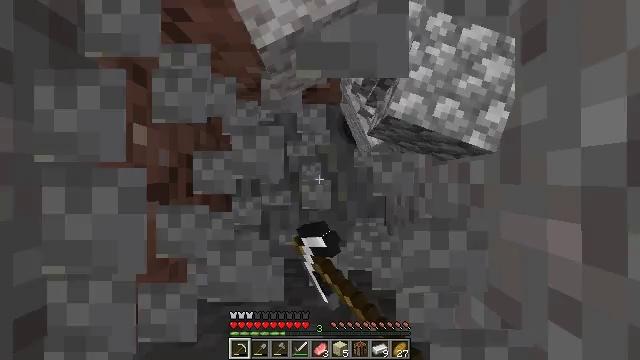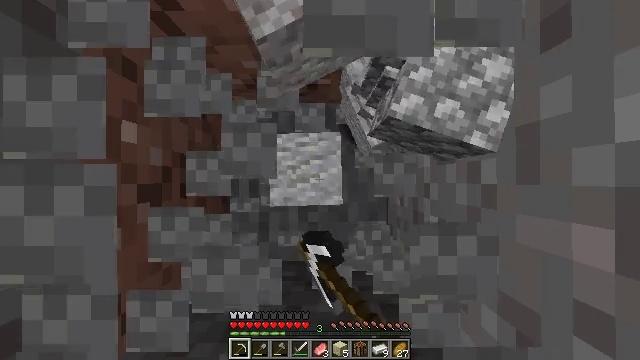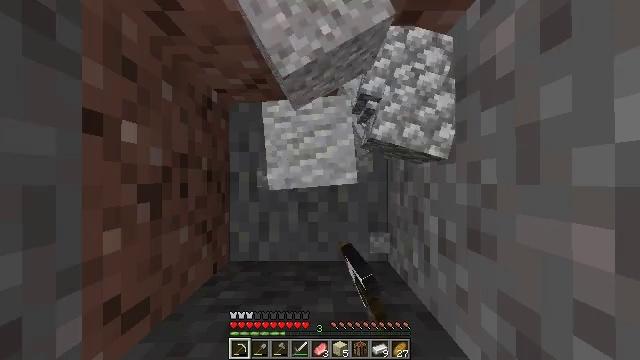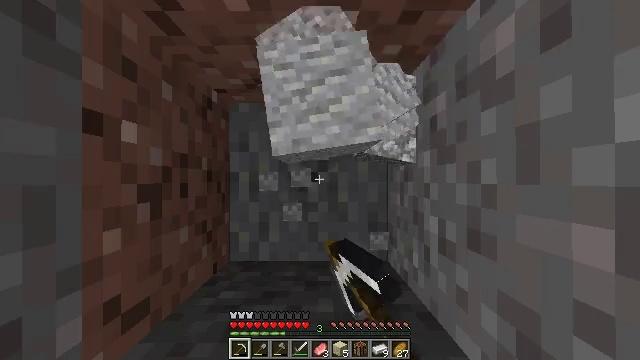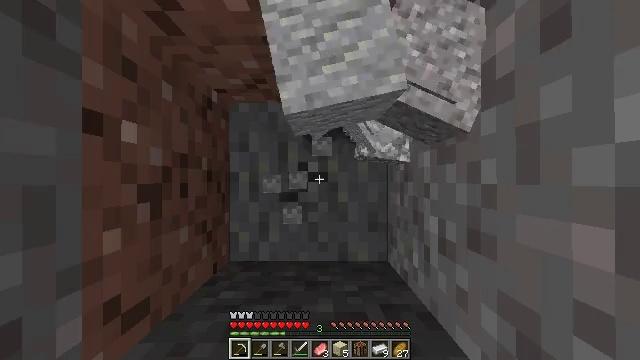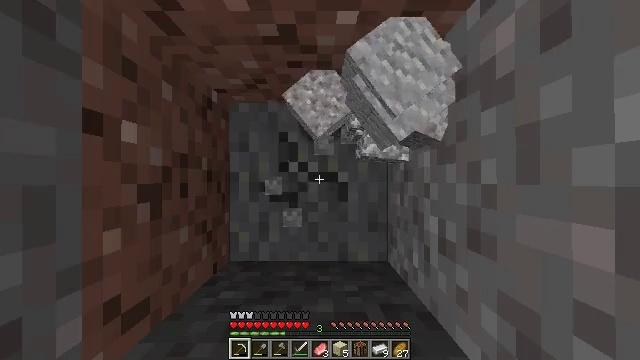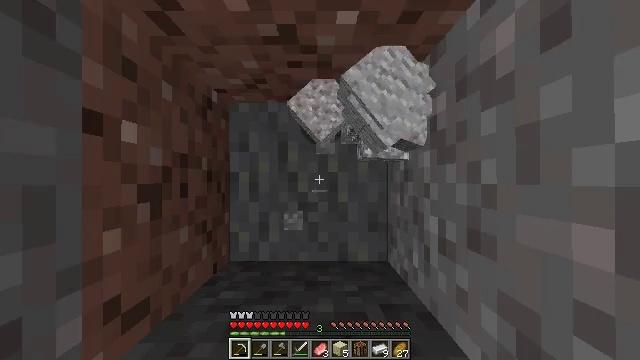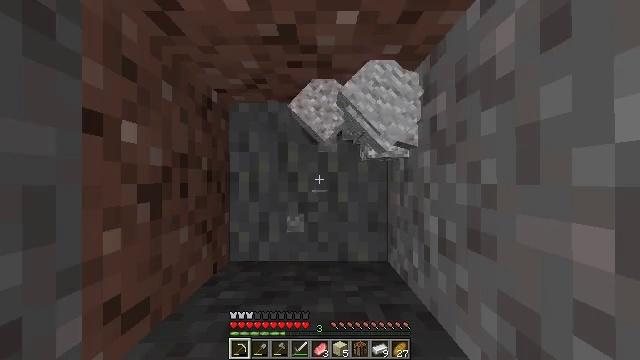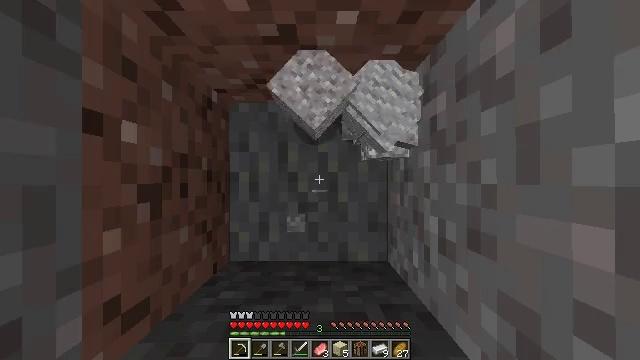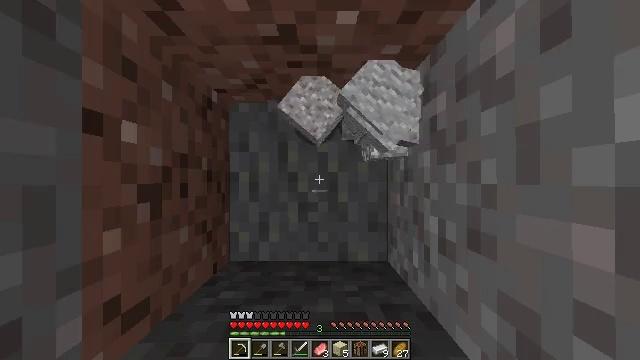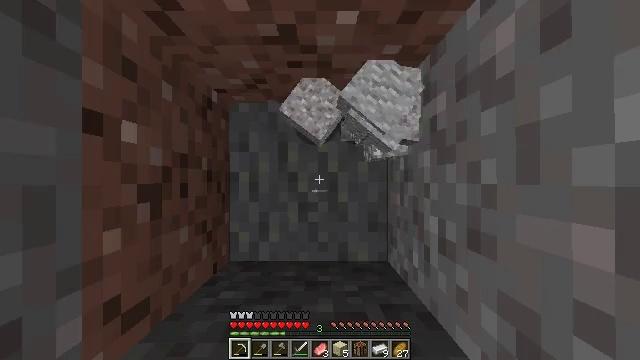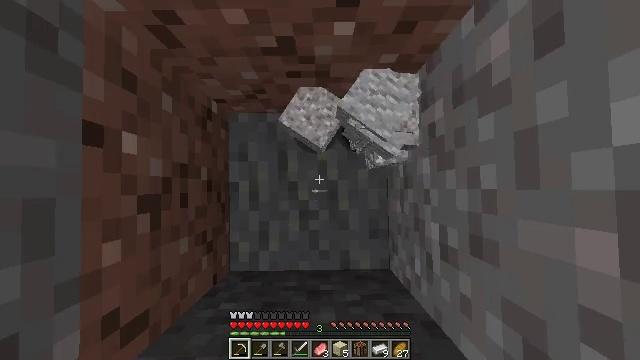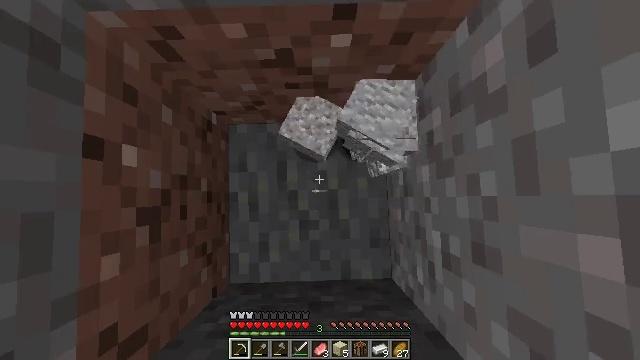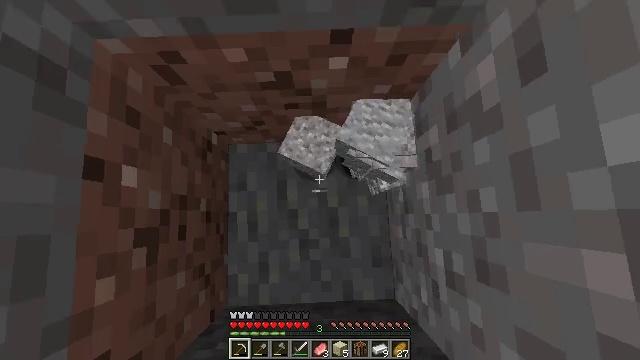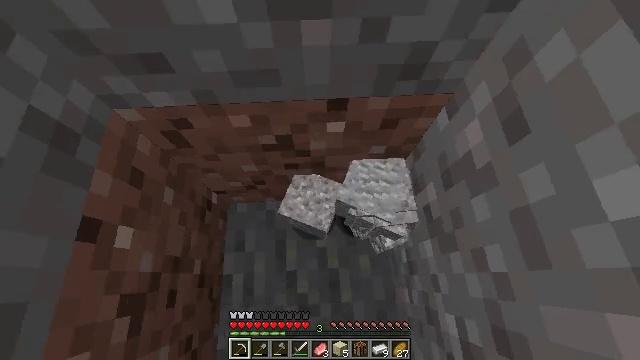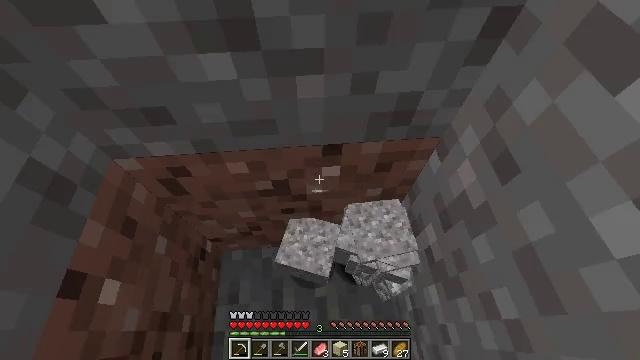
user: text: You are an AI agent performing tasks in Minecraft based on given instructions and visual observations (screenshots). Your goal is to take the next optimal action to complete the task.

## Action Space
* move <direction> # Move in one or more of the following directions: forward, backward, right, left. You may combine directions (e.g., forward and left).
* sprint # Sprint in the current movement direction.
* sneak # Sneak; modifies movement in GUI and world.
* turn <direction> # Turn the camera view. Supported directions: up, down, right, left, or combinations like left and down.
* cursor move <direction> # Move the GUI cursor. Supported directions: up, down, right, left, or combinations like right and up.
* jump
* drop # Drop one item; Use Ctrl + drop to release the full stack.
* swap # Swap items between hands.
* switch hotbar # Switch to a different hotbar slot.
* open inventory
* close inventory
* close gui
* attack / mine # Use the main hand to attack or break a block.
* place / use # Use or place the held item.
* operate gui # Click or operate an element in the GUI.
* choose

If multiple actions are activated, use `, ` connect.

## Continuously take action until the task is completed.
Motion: motion action
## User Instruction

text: Mine gravel from the ground.
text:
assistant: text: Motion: attack / mine
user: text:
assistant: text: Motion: attack / mine
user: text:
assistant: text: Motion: attack / mine
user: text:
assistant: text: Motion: attack / mine
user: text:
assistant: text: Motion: attack / mine
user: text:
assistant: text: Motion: no_op
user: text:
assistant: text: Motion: no_op
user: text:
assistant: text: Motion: no_op
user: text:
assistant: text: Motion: no_op
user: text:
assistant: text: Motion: no_op
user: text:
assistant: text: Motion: turn up
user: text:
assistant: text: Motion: turn up
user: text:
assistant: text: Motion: turn up
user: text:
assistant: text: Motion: turn up
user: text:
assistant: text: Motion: turn right and up
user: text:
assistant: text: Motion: turn up
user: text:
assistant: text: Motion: turn up
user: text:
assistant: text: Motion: turn up
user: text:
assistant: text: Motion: no_op
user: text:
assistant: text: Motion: no_op
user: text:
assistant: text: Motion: no_op
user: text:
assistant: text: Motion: no_op
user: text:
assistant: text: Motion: turn down
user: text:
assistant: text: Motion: turn down
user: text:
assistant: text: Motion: move back
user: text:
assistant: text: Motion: move back
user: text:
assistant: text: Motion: move back
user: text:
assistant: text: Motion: move back
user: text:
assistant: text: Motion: move back
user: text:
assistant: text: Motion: move back